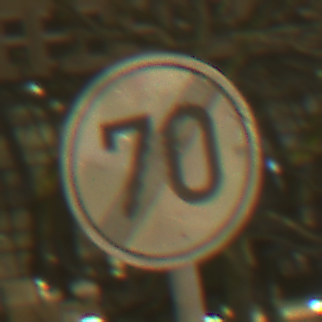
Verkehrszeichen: EndeGeschwindigkeit70
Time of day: Night
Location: Outdoor (Urban)
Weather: Overcast
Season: NotSpecified
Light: Artificial